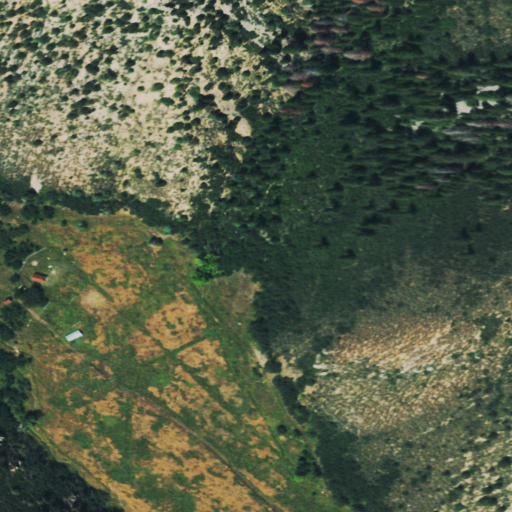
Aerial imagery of valley in Colorado named Corral Gulch containing shrub, deciduous forest, evergreen forest, and open development